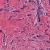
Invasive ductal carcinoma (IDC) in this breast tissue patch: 1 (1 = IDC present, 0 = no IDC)